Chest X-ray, AP view. Patient: 59 years old, sex M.
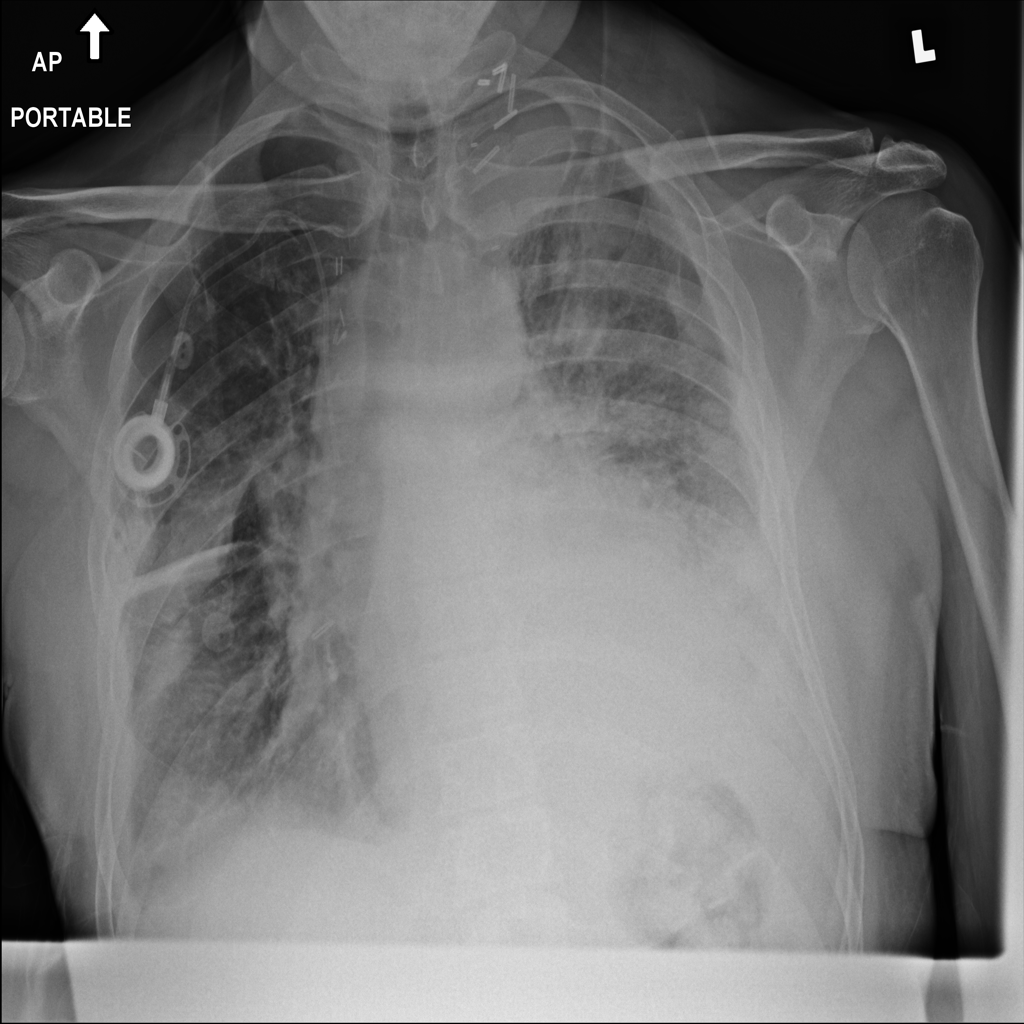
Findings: Consolidation, Effusion, Infiltration